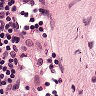
Metastatic tissue present: no